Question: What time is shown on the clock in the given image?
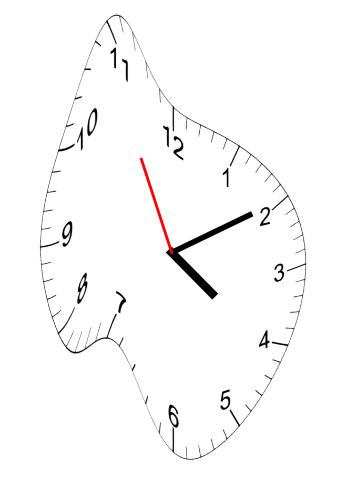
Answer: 04:09:55